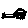
Label: car